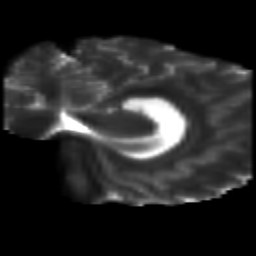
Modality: T2w
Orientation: sagittal
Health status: healthy
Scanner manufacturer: siemens
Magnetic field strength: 3 T
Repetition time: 10 s
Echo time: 0.092 s